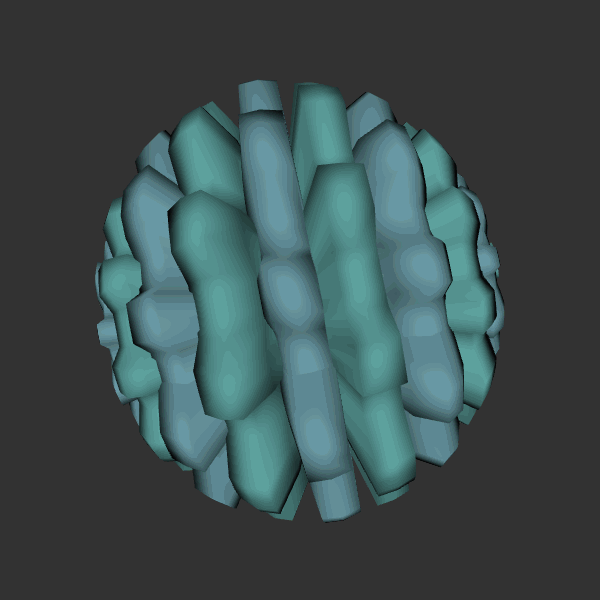
Background: dark